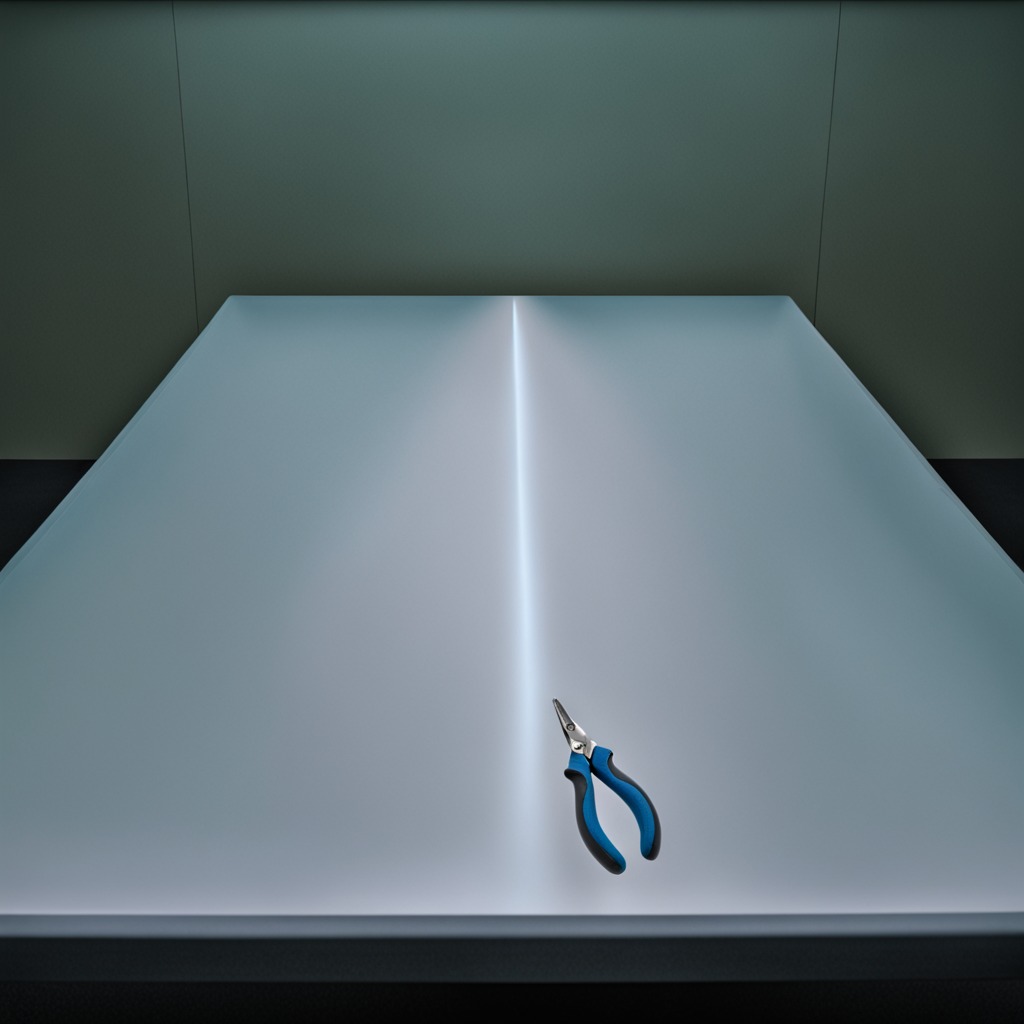
A plier is lying on the table.